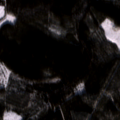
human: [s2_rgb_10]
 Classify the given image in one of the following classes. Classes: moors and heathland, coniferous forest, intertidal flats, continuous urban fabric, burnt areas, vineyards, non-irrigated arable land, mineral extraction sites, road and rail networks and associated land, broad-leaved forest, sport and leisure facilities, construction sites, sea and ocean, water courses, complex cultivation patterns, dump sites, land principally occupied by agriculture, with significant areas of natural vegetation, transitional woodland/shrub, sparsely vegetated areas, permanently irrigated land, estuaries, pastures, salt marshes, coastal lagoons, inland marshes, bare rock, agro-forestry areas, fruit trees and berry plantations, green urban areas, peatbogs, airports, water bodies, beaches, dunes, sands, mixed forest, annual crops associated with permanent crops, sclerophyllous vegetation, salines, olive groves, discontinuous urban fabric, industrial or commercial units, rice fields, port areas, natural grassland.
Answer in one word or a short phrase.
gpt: coniferous forest, mixed forest, transitional woodland/shrub